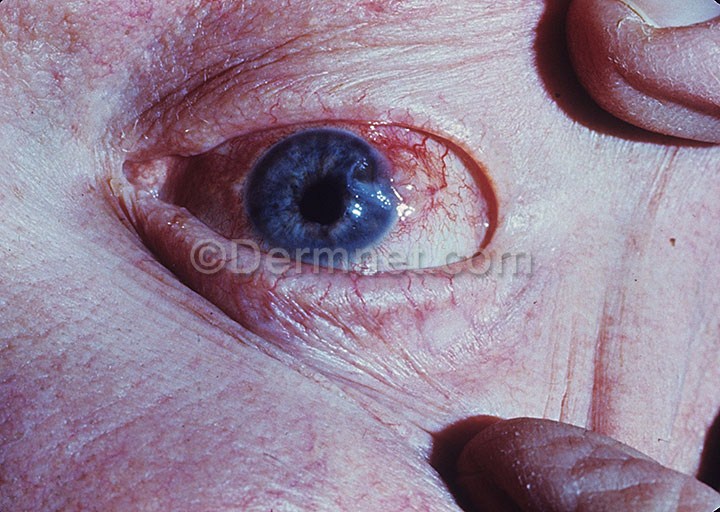
Disease: Cellulitis Impetigo and other Bacterial Infections